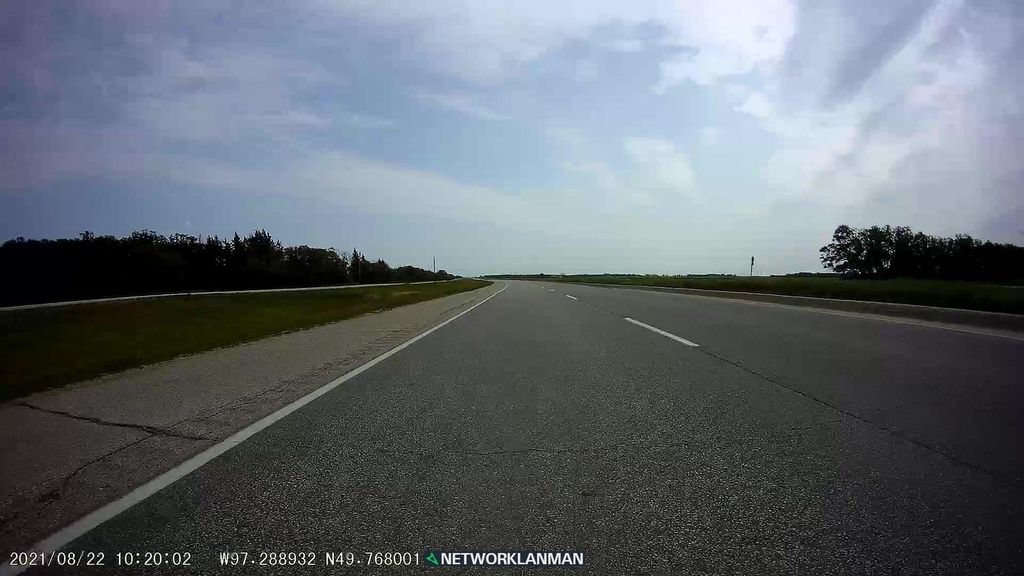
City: winnipeg